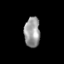
Tissue: skin
Cell type: Epithelial cells
Senescence score: 0.2562
Nuclear area (px): 469
Mean DAPI intensity: 151.375